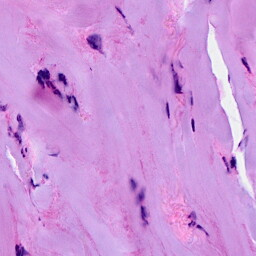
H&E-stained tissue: Breast